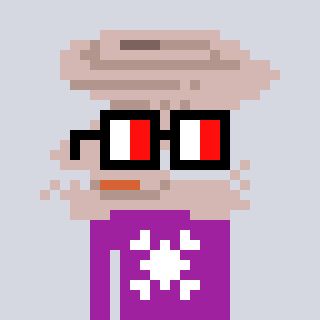
a pixel art character with square glasses with black frames and red eyes, a tornado-shaped head and a magenta-colored body on a cool background